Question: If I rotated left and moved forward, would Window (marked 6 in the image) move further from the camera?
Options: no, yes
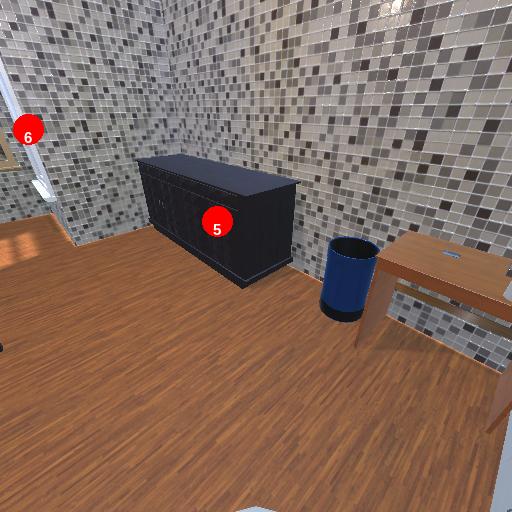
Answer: no